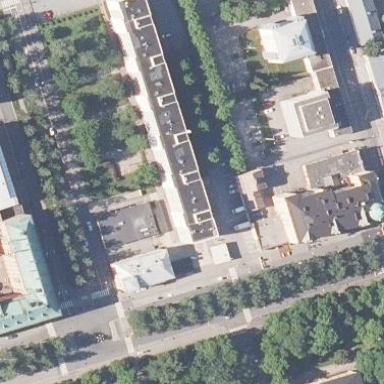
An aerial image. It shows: White residential building with gray roof.